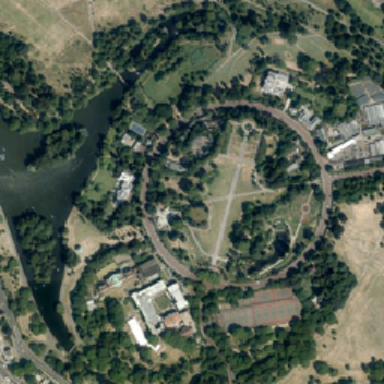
The boomerang shaped park is surrpunded by buildings .